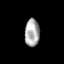
Tissue: skin
Cell type: Epithelial cells
Senescence score: 0.2419
Nuclear area (px): 402
Mean DAPI intensity: 168.418